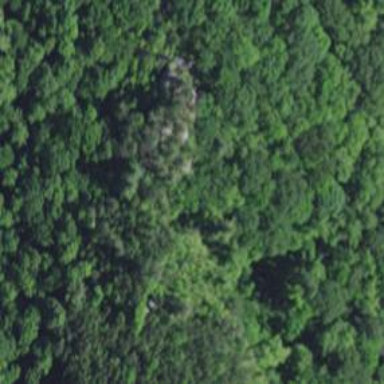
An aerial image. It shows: Cliff in nature.